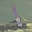
Label: 1